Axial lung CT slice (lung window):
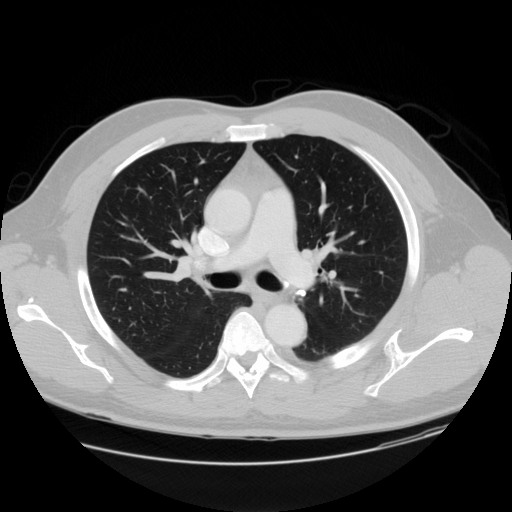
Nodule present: no